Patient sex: M
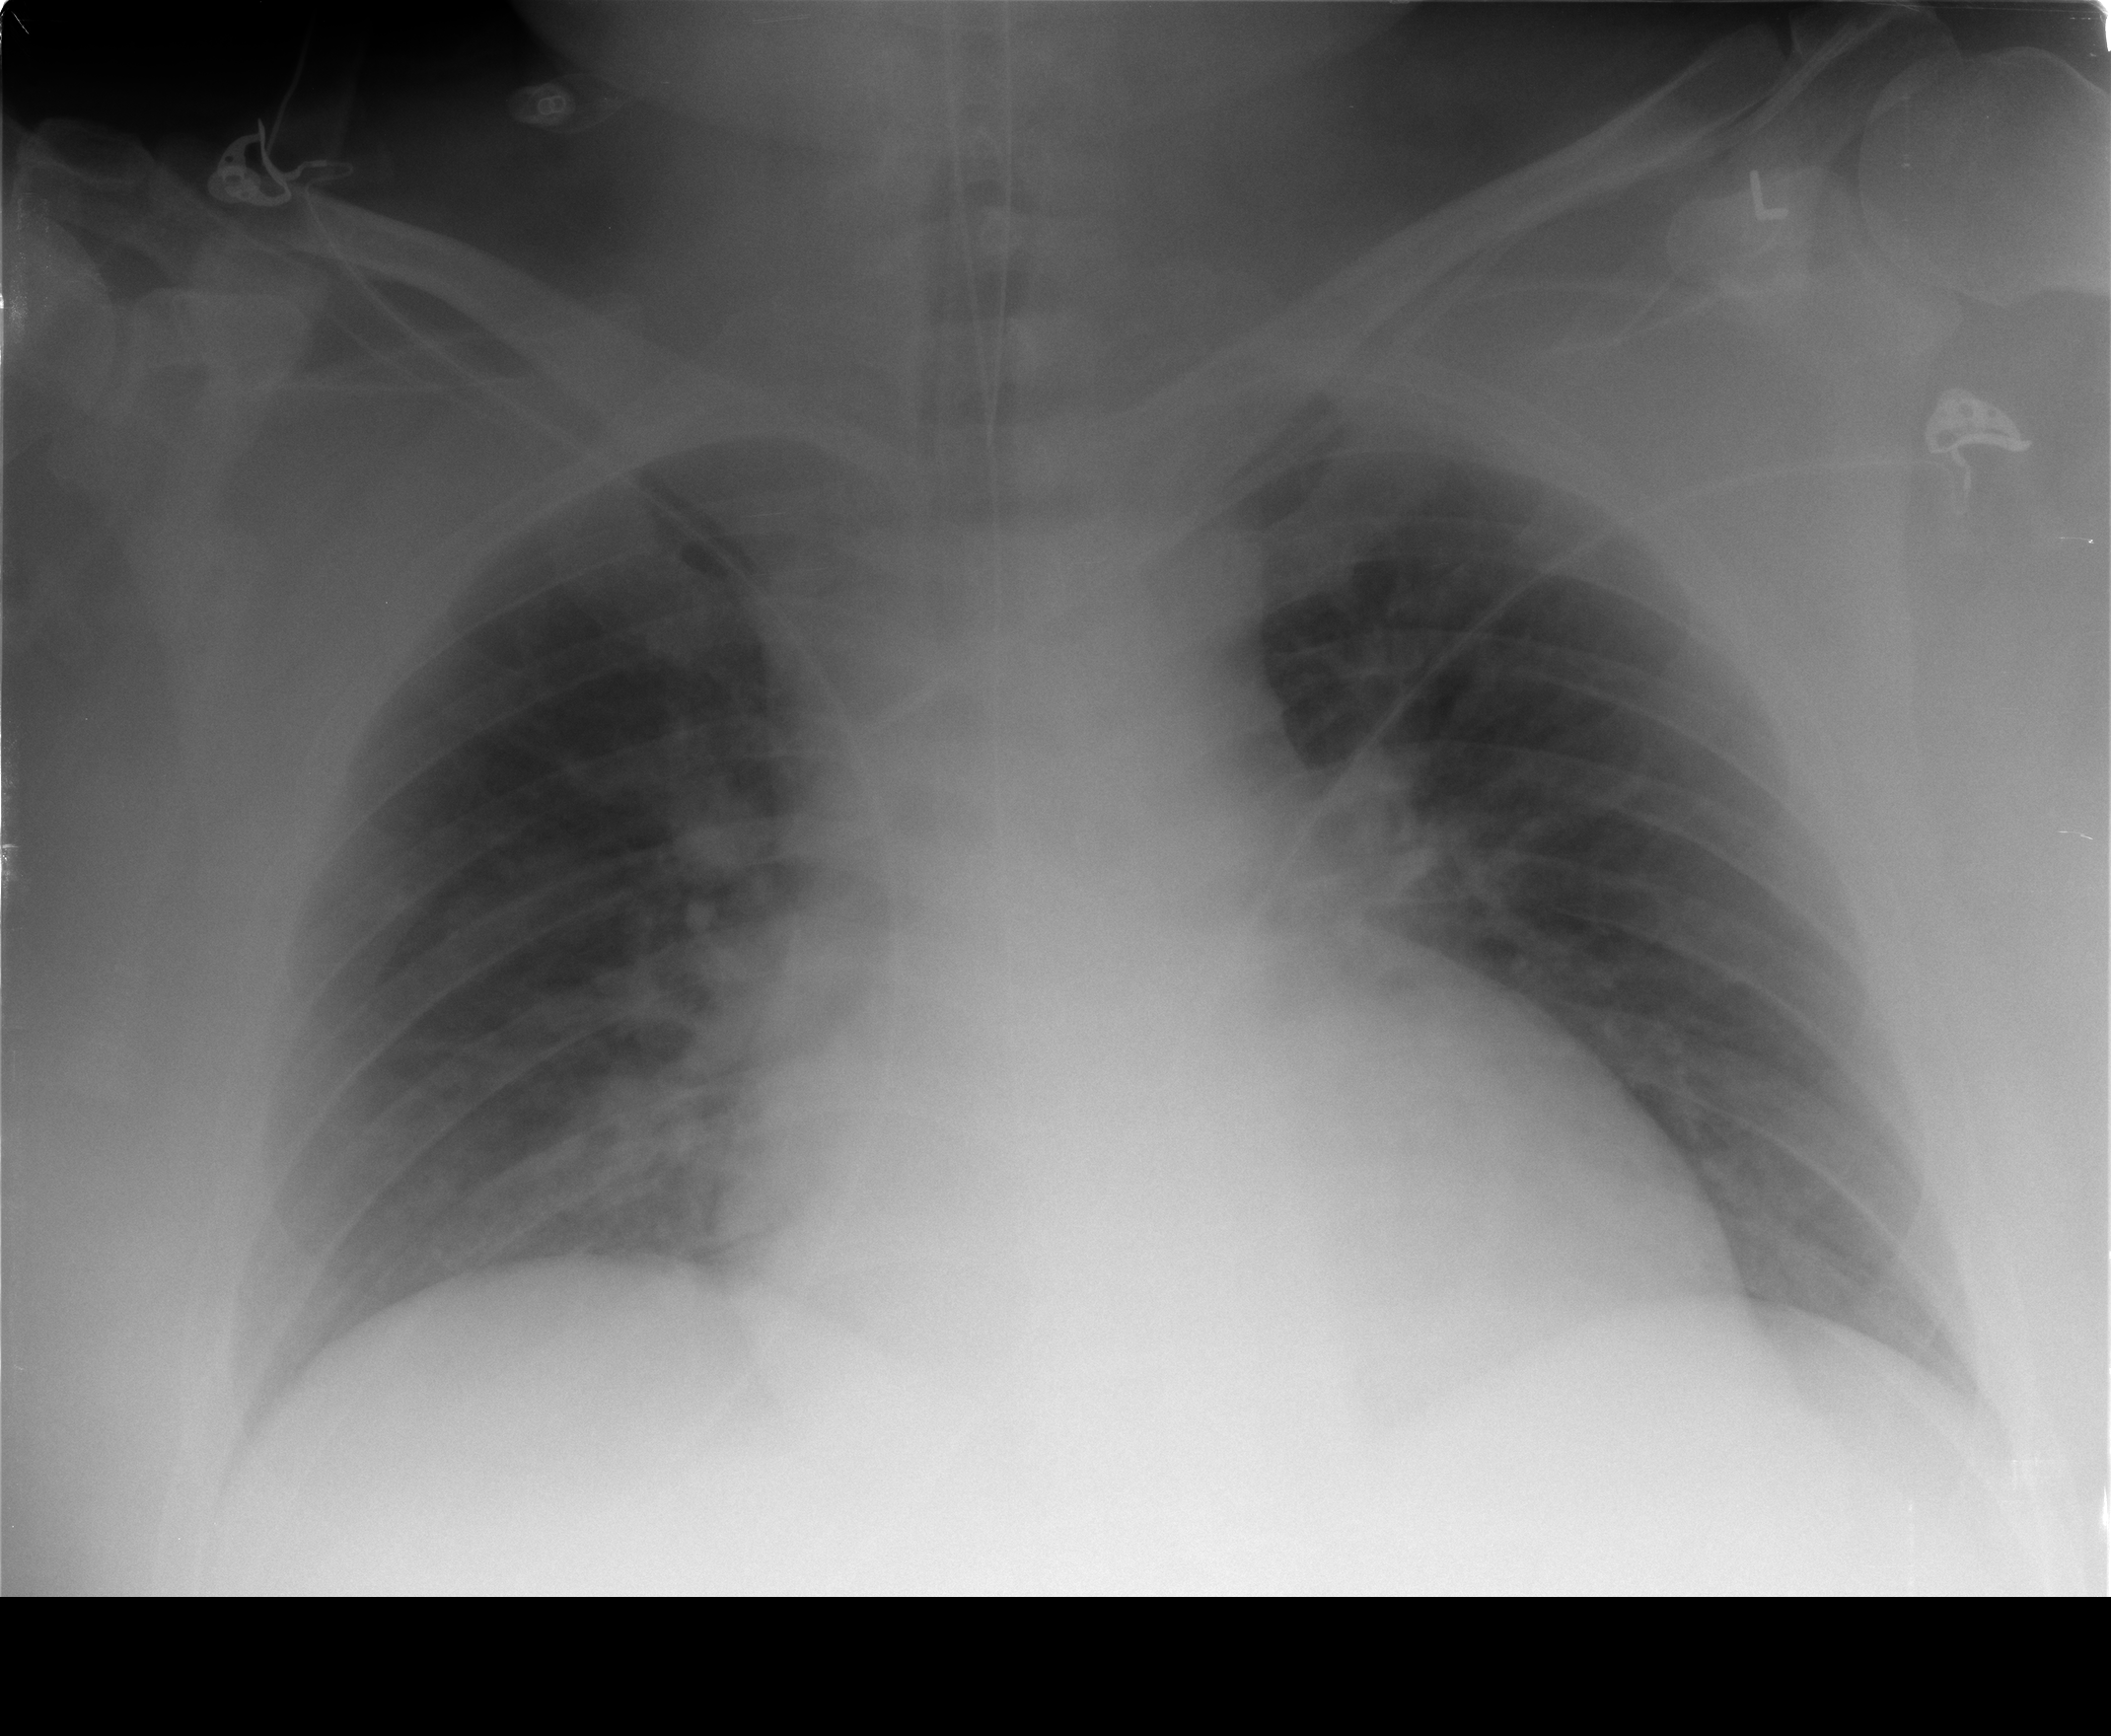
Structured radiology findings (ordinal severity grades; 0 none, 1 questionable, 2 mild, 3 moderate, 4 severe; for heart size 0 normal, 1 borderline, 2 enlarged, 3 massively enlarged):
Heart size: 2
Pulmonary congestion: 3
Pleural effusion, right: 0
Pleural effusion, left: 0
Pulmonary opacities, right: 0
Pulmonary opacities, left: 0
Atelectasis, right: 2
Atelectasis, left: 2